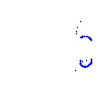
Particle: proton